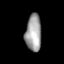
Tissue: lung
Cell type: Myeloid cells
Senescence score: 0.2196
Nuclear area (px): 579
Mean DAPI intensity: 158.219